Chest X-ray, AP view. Patient: 36 years old, sex M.
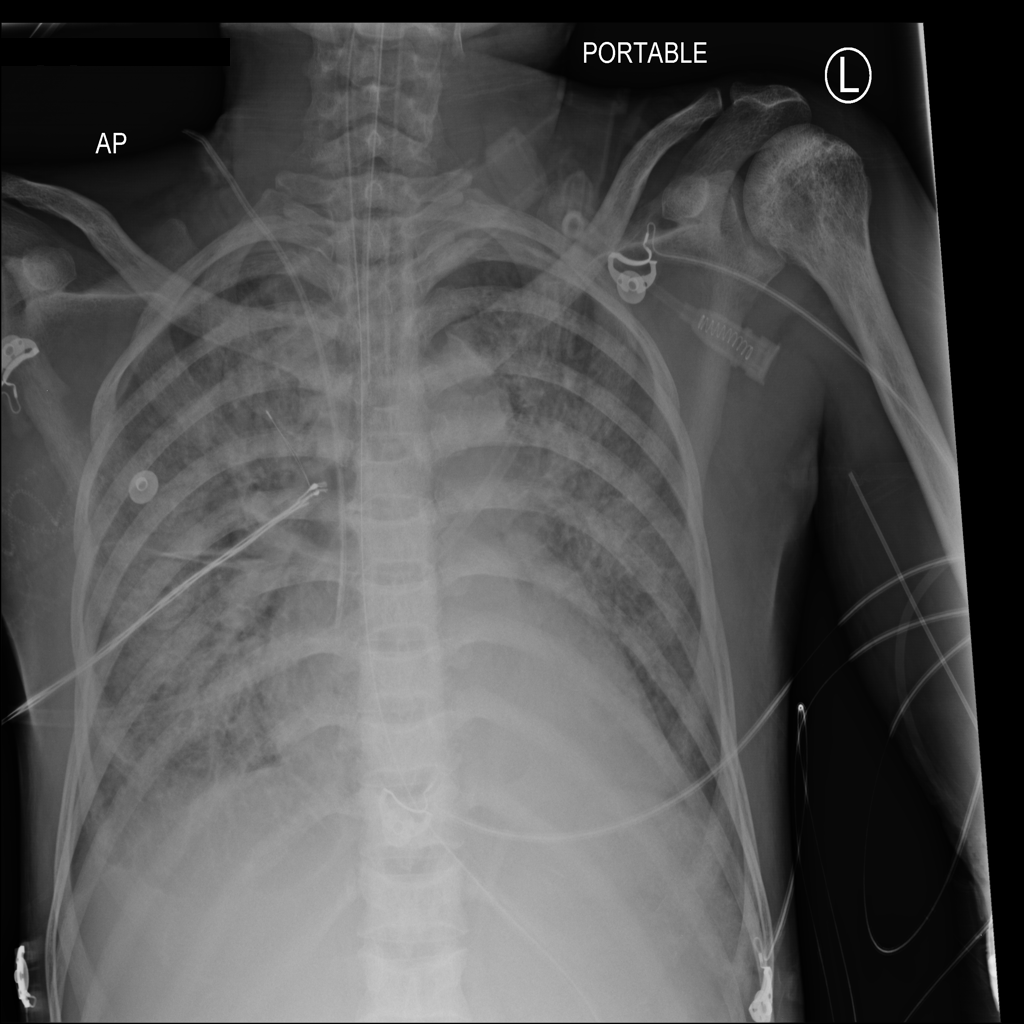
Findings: No Finding